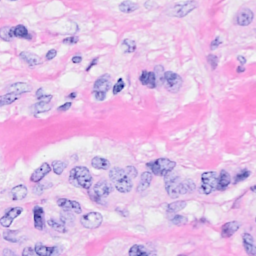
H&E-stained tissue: Breast